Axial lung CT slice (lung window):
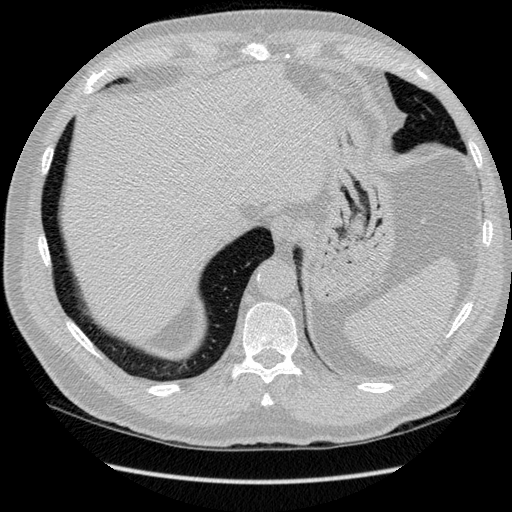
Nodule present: no